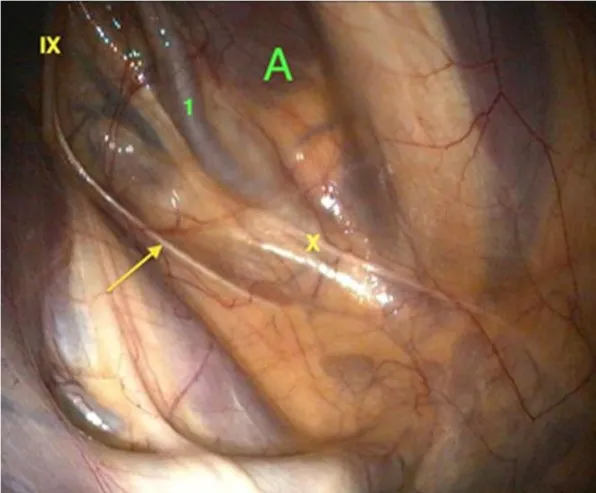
Endoscopic view into the right guttural pouch: the course of the pharyngeal branch of the vagus nerve (X), as well as pharyngeal branch (arrow) of the glossopharyngeal nerve (IX) and the internal carotid artery (1) within the medial compartment (A) of the right guttural pouch.
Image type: medical_photograph (other_medical_photograph)